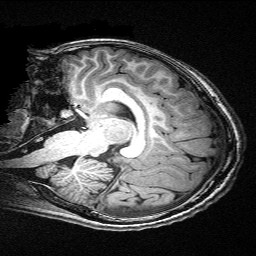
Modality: T1w
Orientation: sagittal
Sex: female
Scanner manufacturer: siemens
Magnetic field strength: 3 T
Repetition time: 2.3 s
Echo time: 0.00336 s